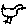
Label: bird